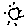
Label: sun